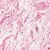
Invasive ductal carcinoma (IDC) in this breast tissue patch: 0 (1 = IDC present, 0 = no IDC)